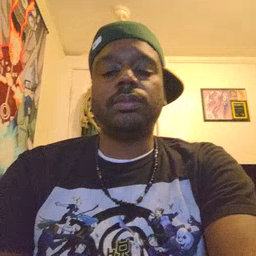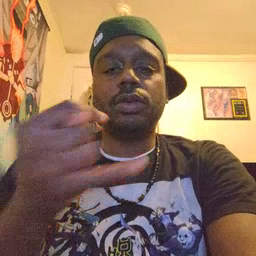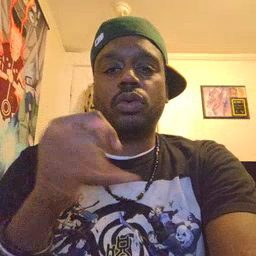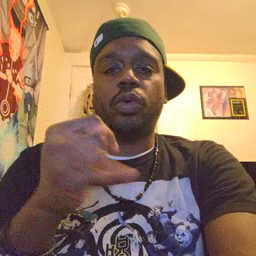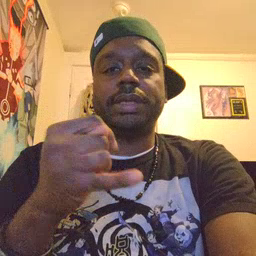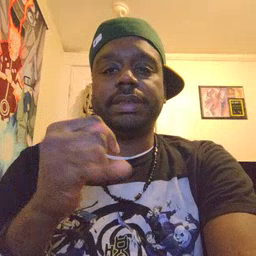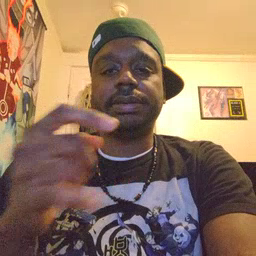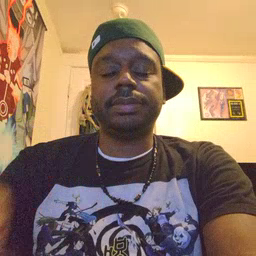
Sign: toy